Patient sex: M
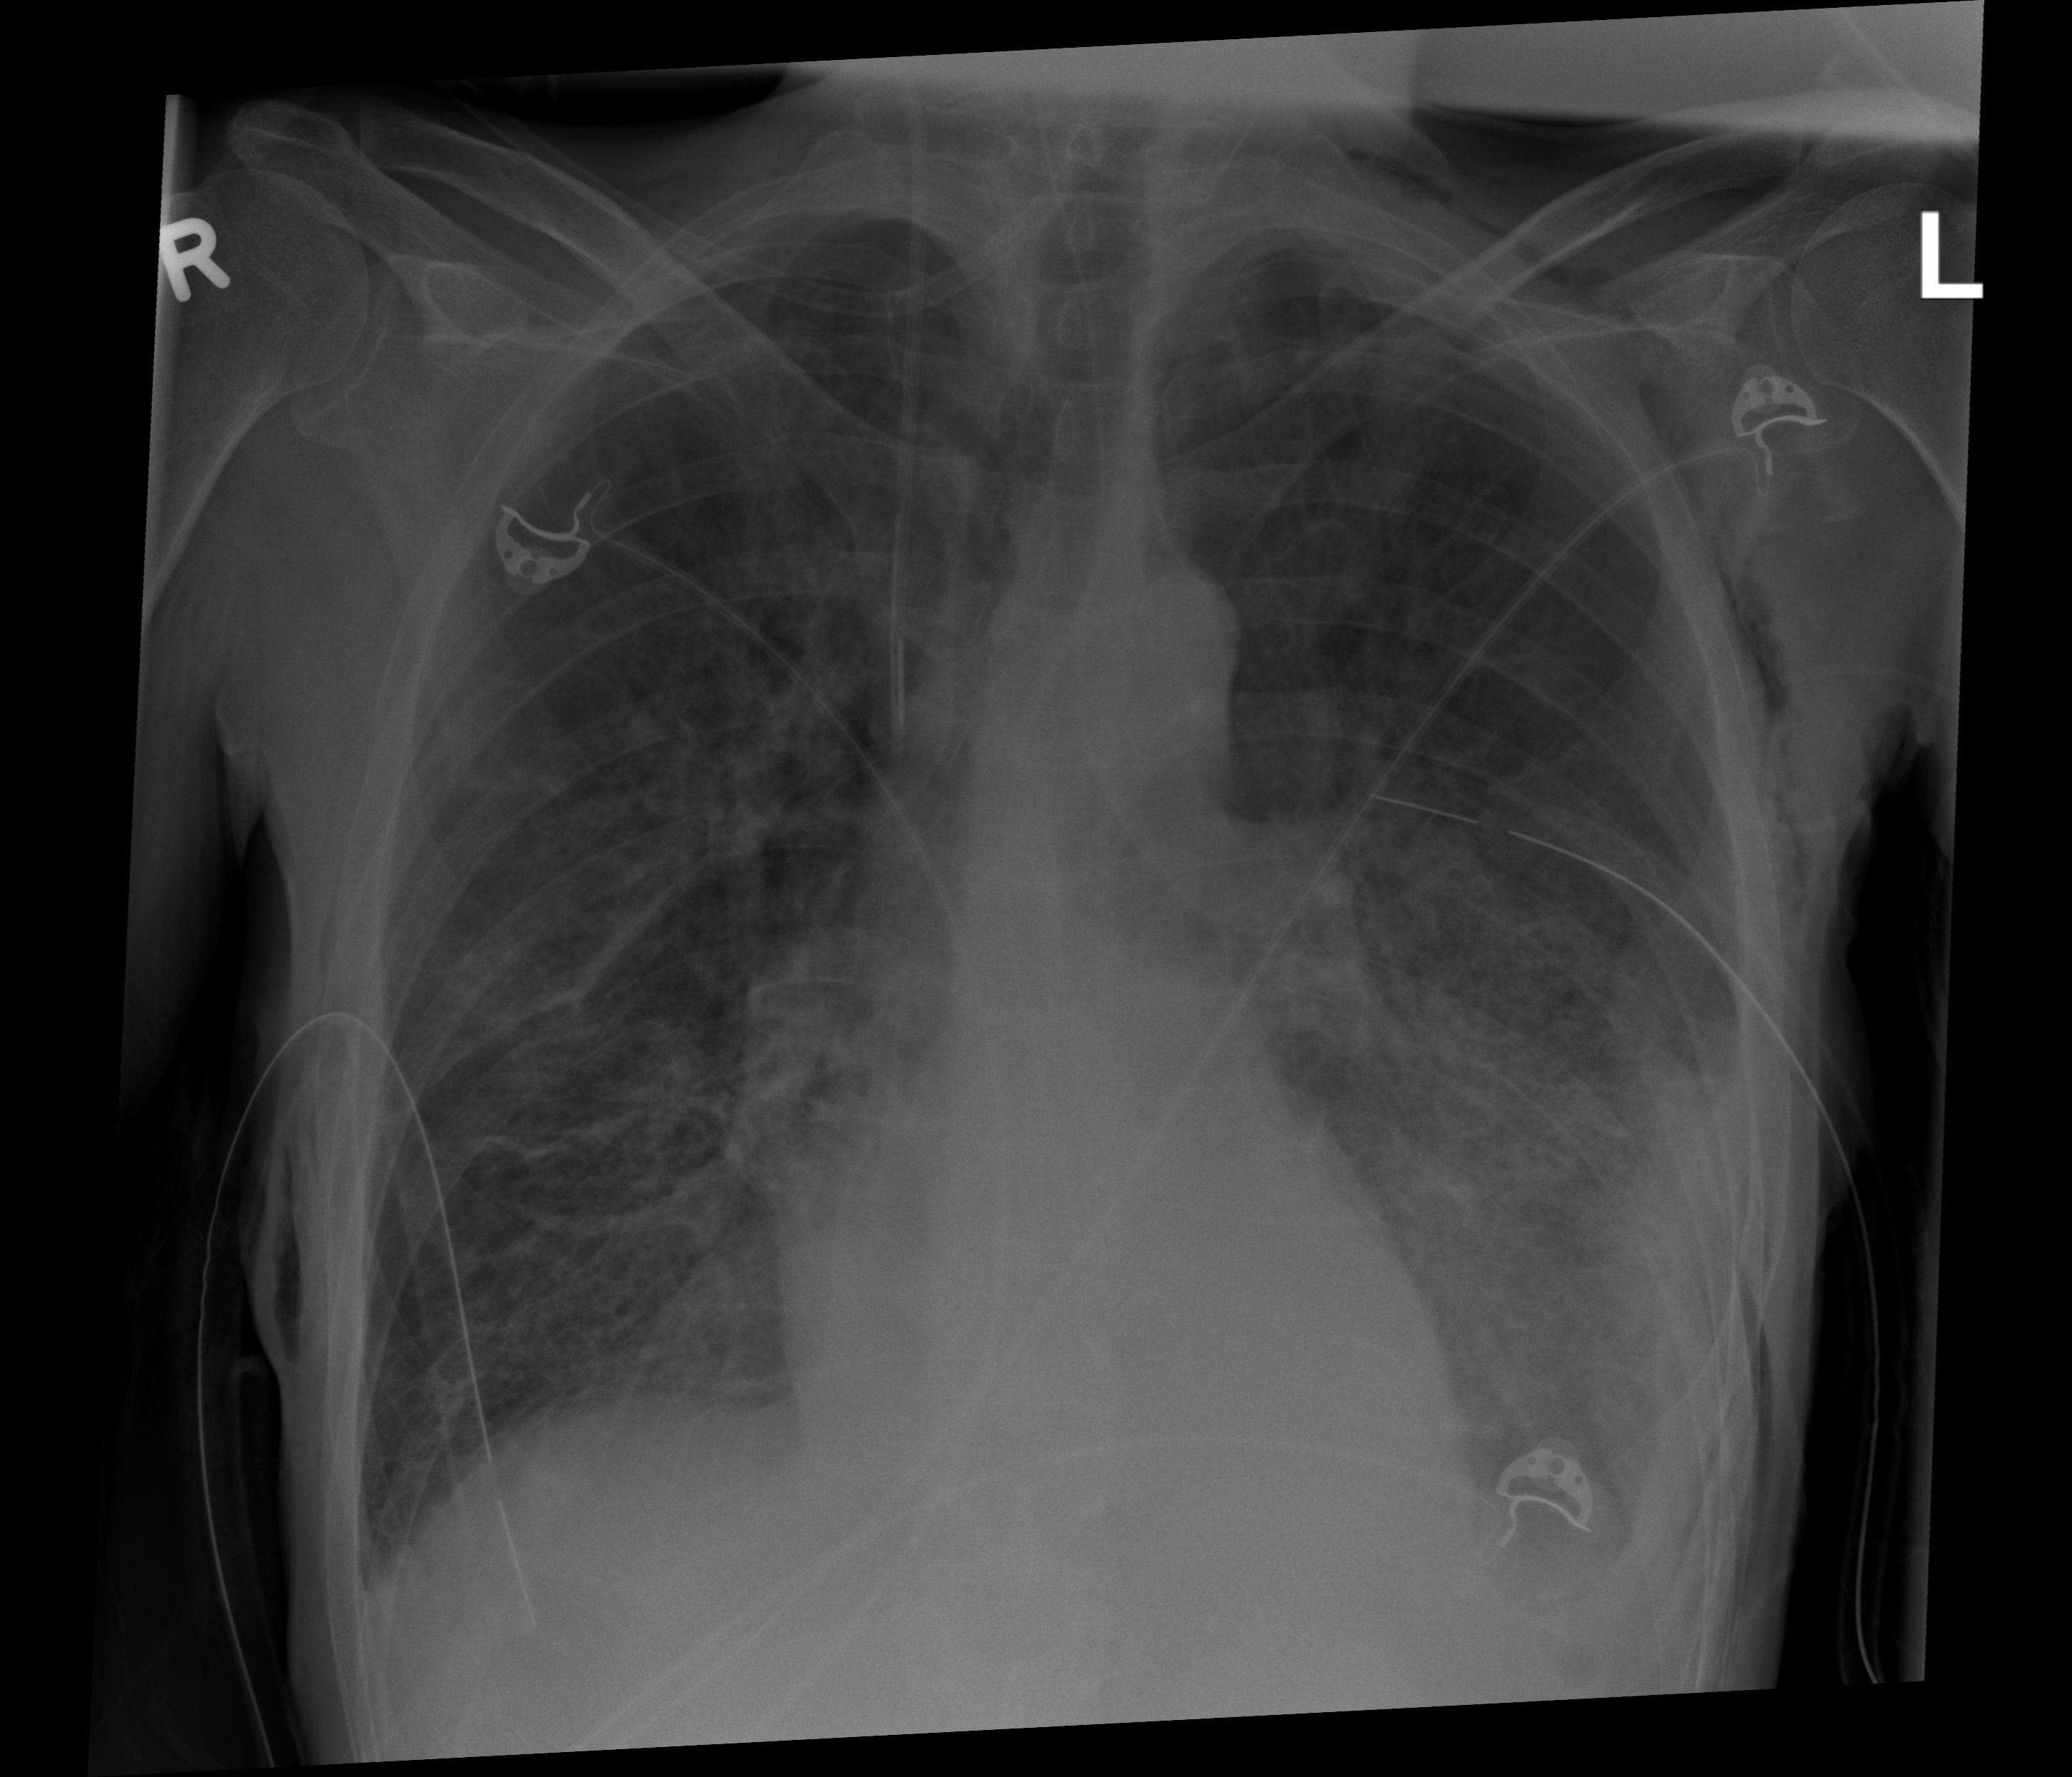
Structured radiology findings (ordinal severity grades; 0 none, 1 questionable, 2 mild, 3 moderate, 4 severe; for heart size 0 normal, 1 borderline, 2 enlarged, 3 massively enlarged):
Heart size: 0
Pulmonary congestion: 0
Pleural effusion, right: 1
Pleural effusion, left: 3
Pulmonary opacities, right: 2
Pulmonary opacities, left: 2
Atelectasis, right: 2
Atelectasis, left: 3